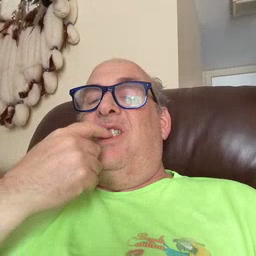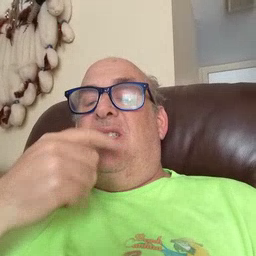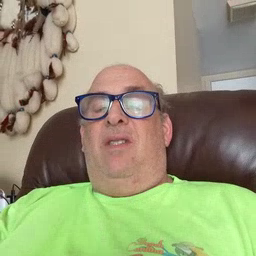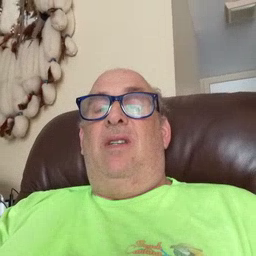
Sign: glasswindow